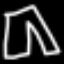
Label: pants